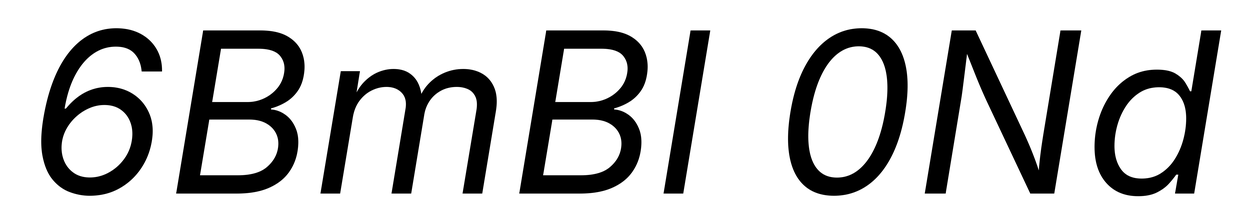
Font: Inter-Italic_Italic